Field crop: maize
Growth stage: 1
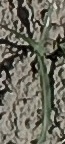
Species: sorghum